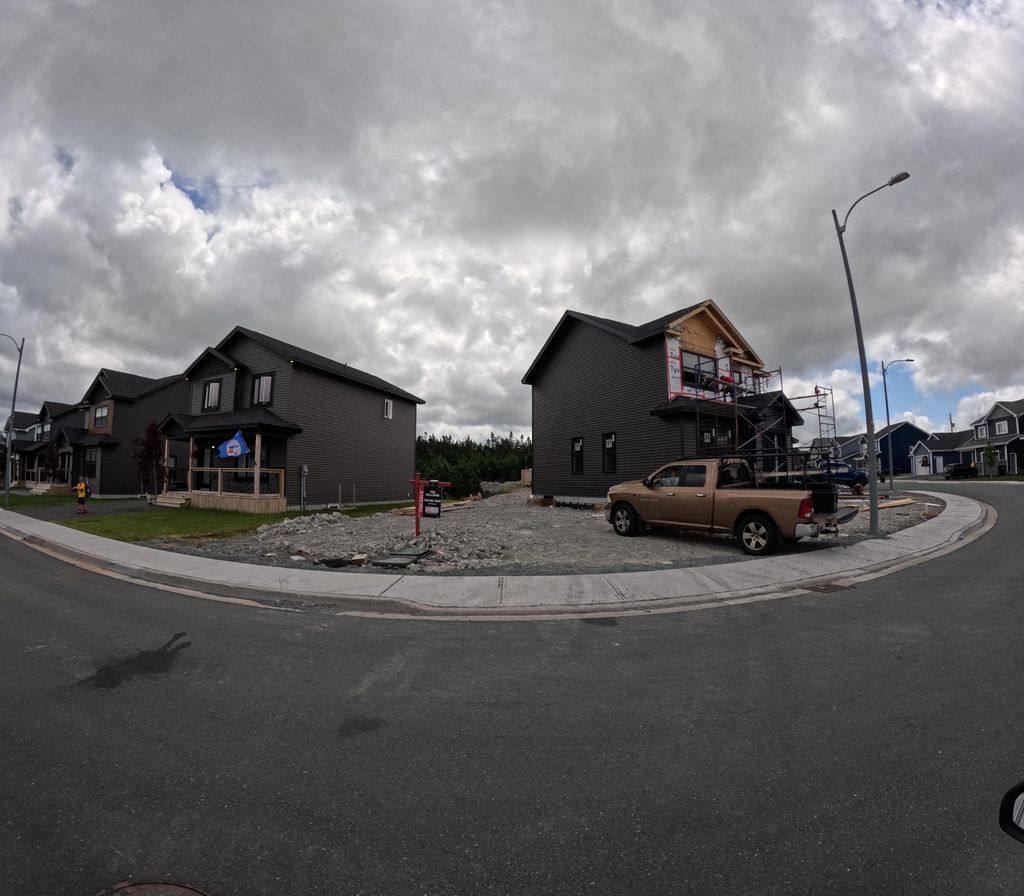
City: st_johns